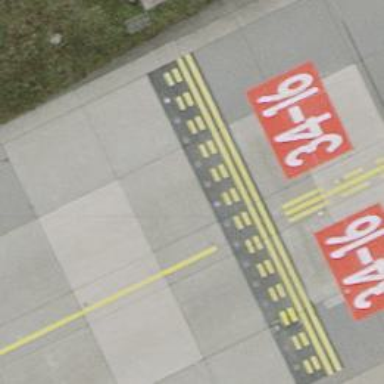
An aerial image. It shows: Runway holding position.